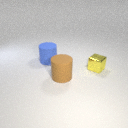
large brown rubber cylinder in front of large blue rubber cylinder